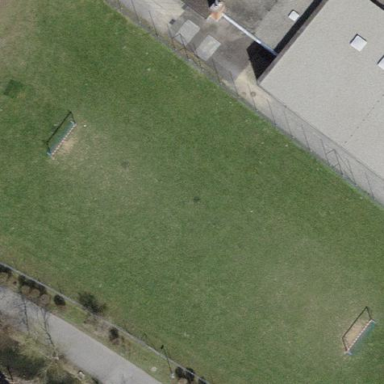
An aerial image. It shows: Grass pitch designated for soccer.